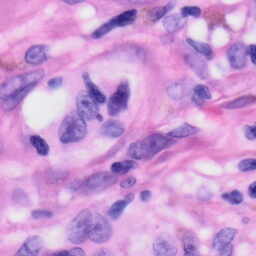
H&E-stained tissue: Skin